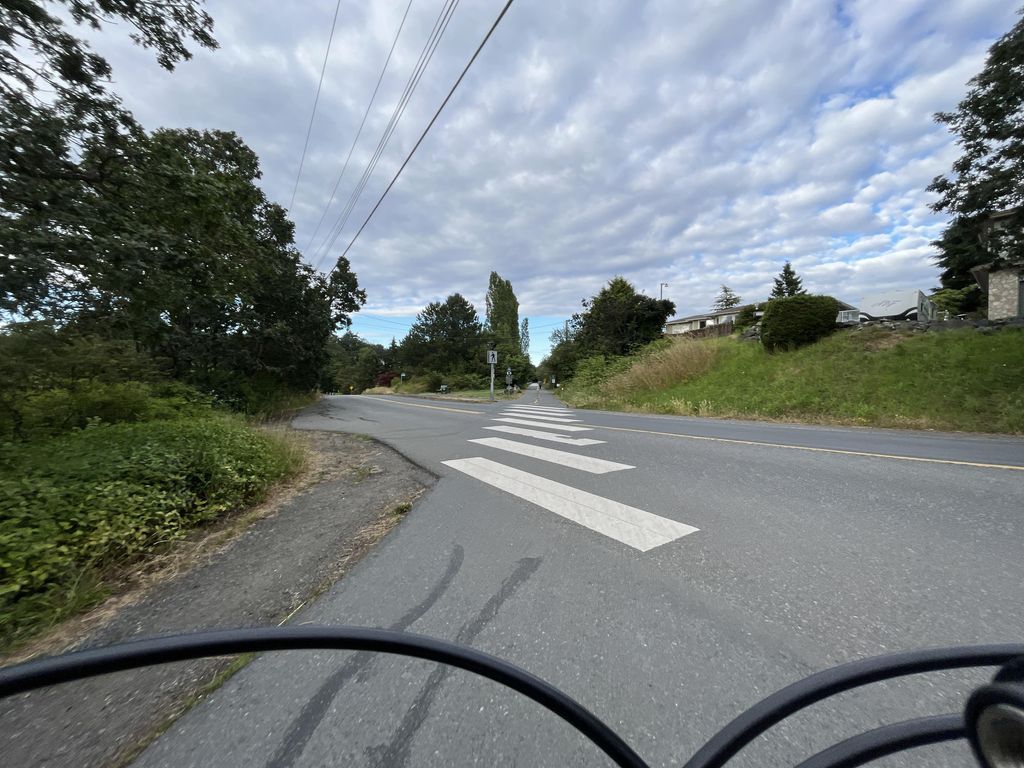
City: victoria